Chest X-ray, AP view. Patient: 17 years old, sex F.
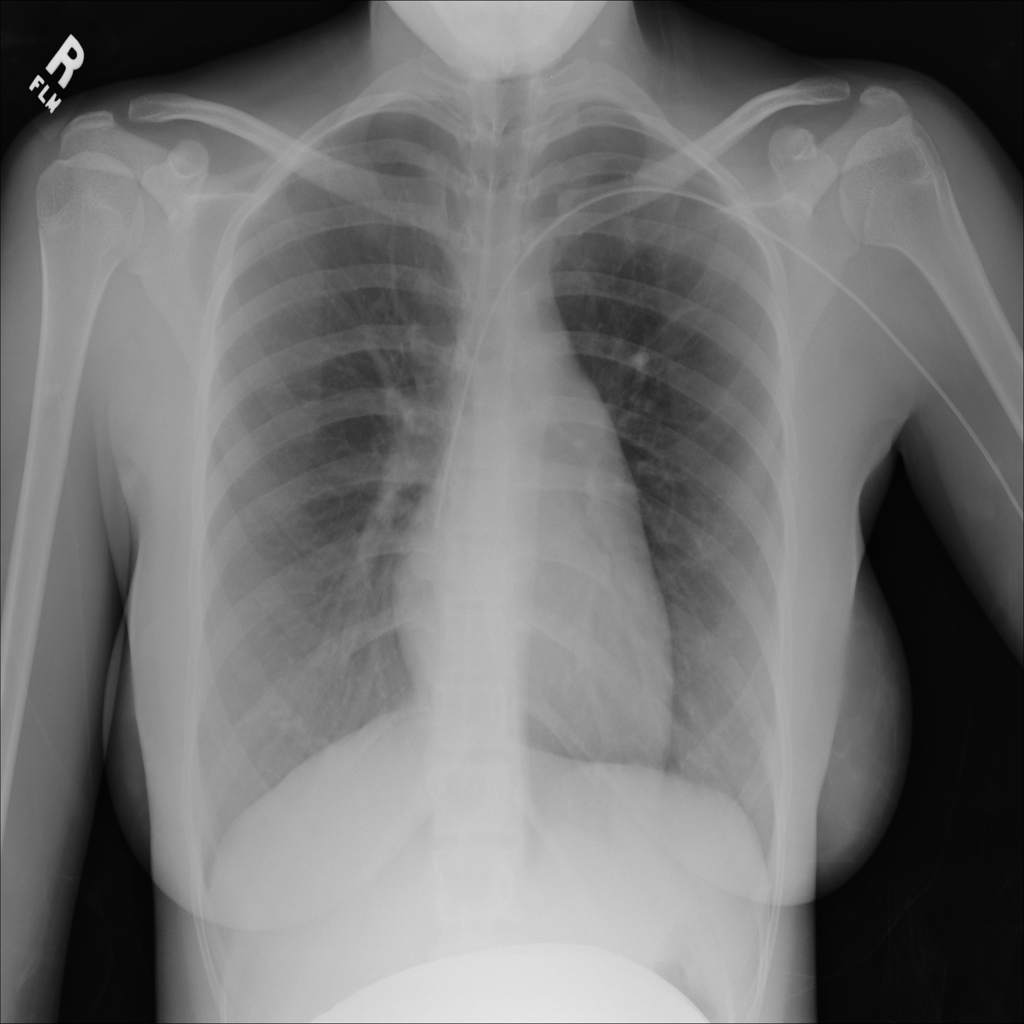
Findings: No Finding